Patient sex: M
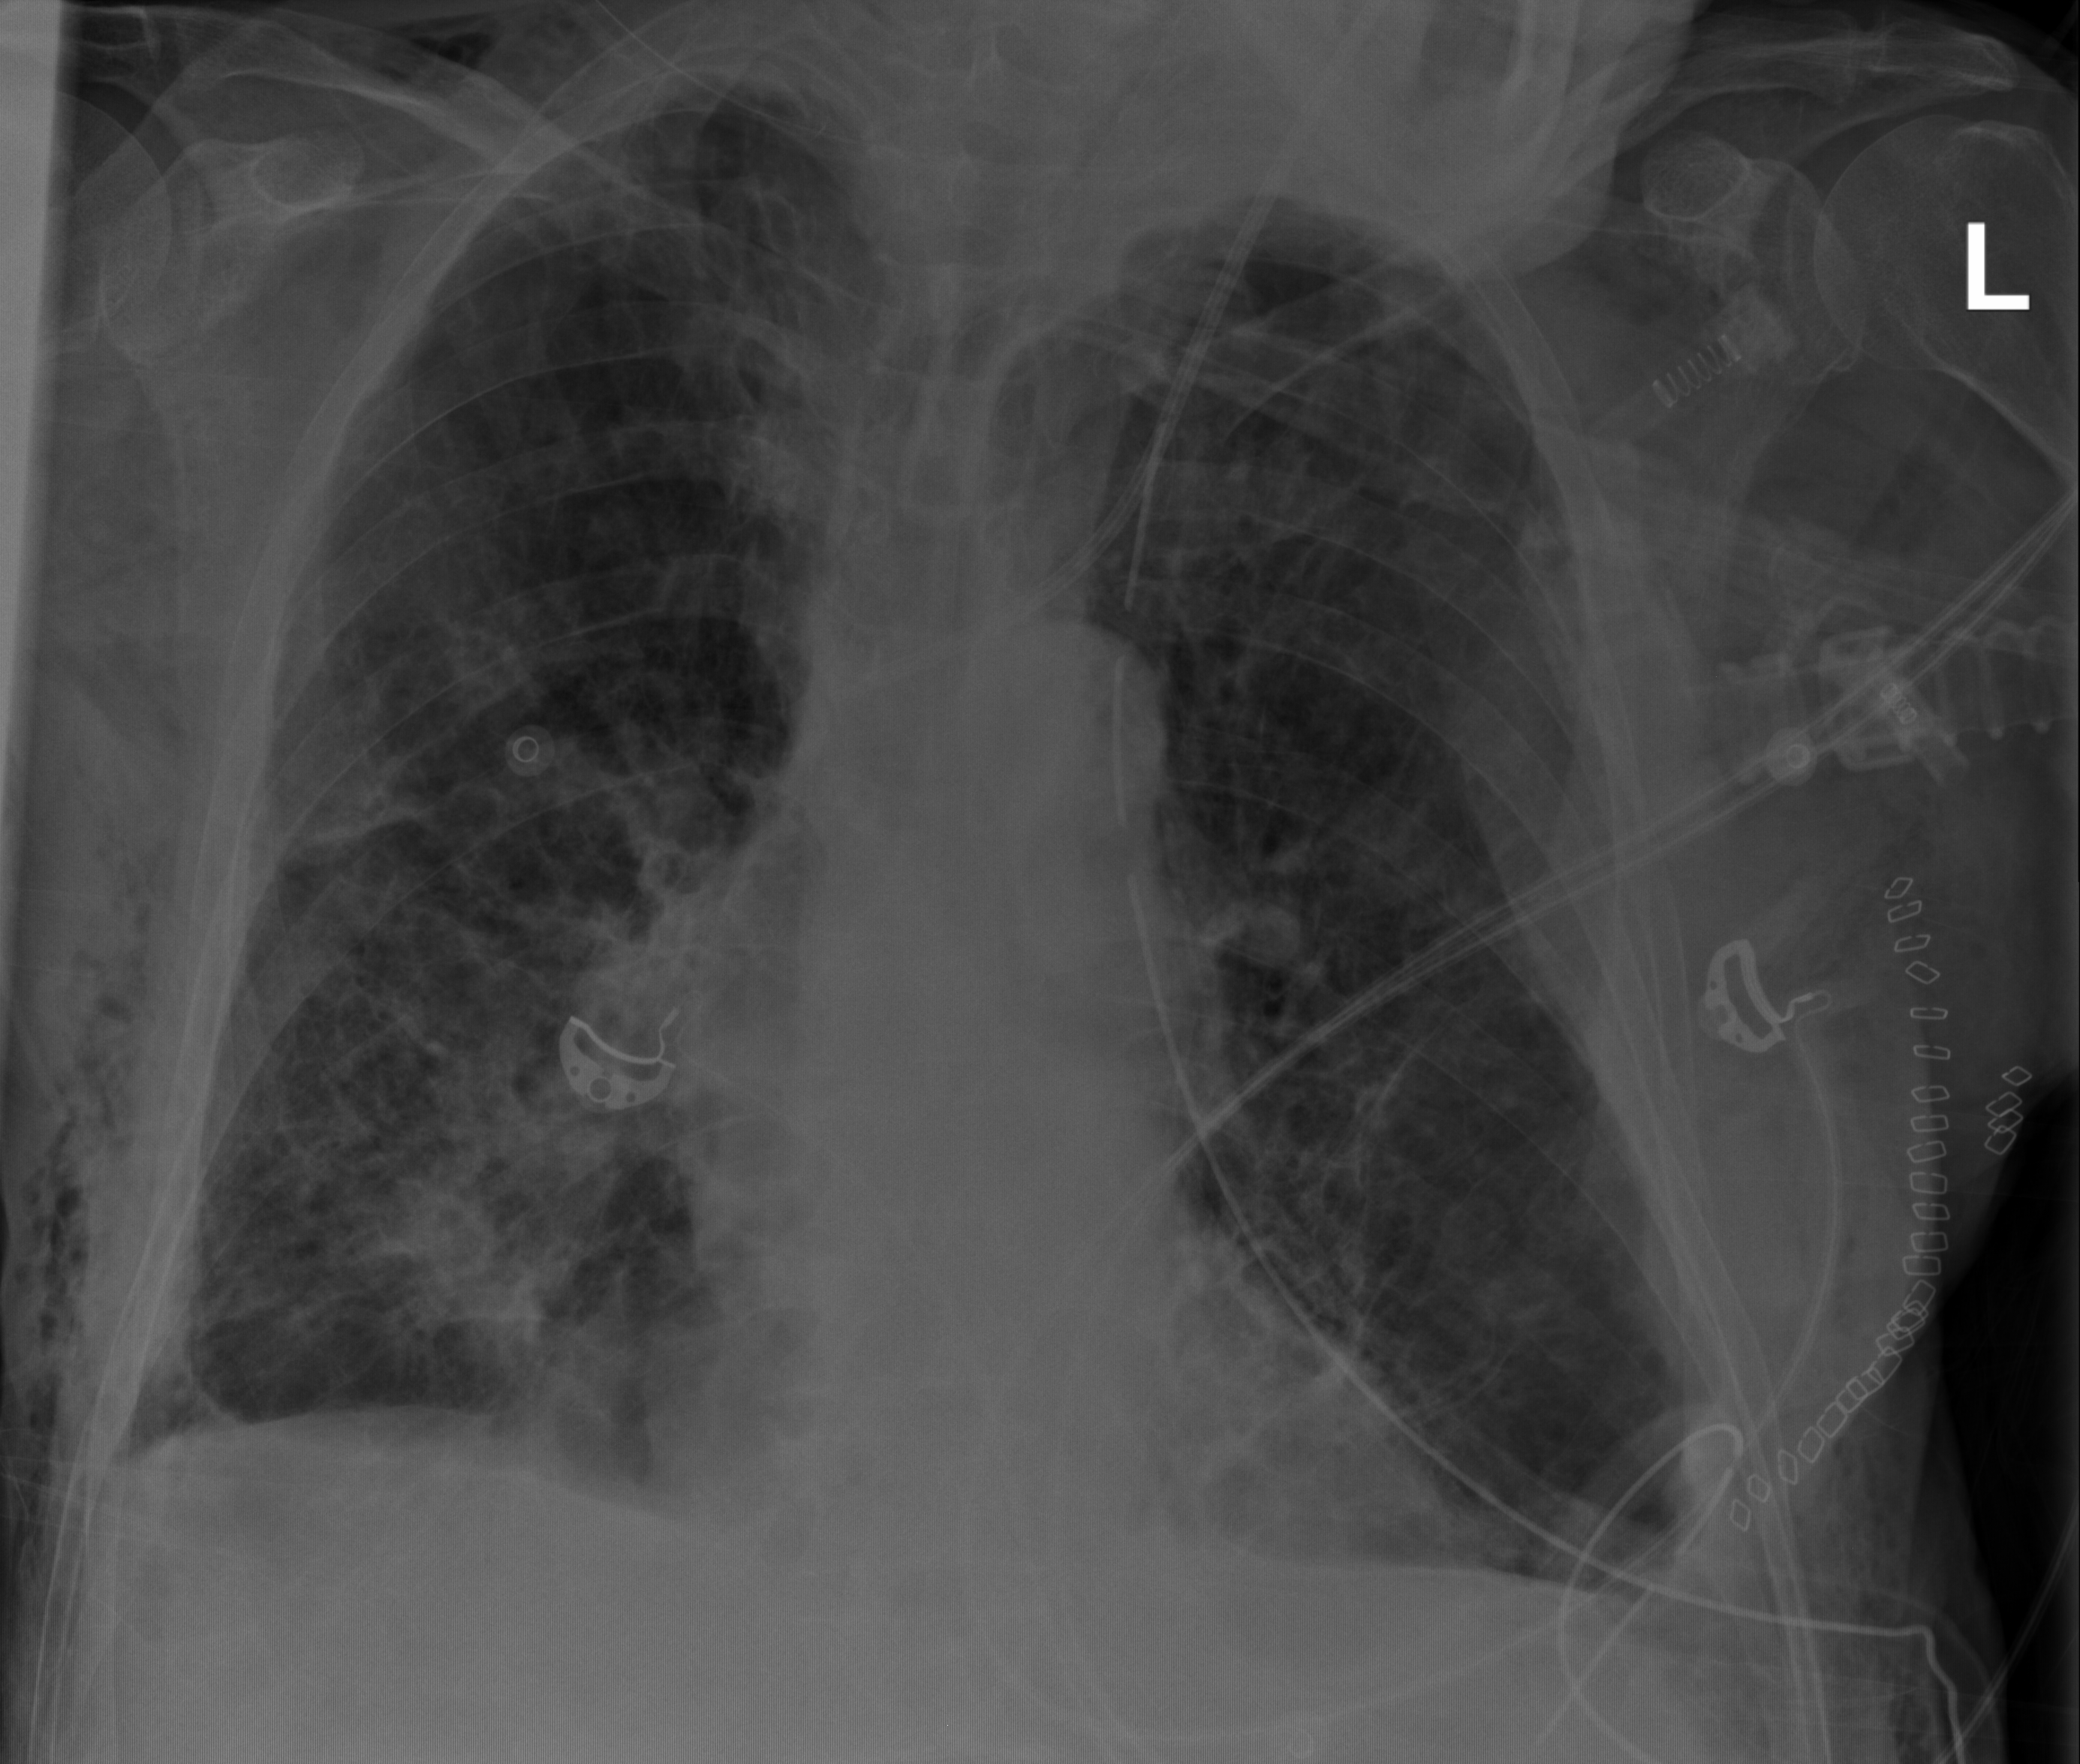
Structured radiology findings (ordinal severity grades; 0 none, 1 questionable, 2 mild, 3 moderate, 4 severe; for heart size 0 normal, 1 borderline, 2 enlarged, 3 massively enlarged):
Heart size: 0
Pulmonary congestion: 2
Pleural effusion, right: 2
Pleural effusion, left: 2
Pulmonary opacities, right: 3
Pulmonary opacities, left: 2
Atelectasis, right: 3
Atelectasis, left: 2